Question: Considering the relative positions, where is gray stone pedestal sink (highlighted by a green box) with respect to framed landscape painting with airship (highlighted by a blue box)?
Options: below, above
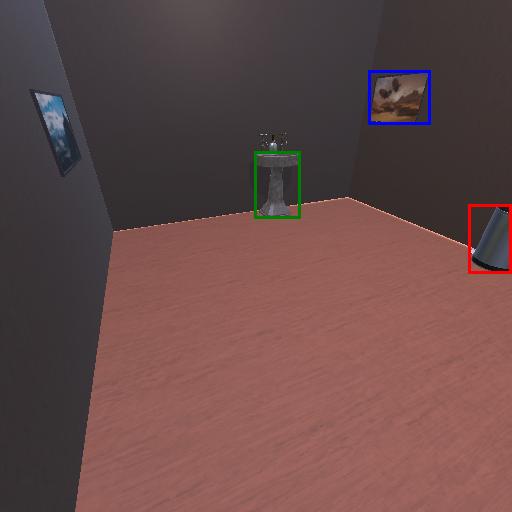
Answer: below